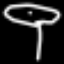
Label: mushroom